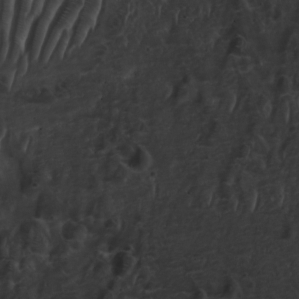
Label: non_frost